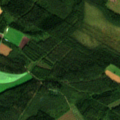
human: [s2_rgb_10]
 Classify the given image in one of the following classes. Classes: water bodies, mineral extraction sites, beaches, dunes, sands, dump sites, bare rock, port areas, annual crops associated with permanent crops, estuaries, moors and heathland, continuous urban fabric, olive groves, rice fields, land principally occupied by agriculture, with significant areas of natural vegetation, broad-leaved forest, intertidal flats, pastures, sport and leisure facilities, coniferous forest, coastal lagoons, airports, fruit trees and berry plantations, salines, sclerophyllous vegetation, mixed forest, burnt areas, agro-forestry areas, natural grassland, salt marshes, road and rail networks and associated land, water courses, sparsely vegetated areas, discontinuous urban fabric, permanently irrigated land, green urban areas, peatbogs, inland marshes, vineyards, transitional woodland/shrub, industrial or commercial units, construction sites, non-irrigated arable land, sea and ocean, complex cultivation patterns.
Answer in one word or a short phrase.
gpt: non-irrigated arable land, land principally occupied by agriculture, with significant areas of natural vegetation, coniferous forest, mixed forest, transitional woodland/shrub, peatbogs